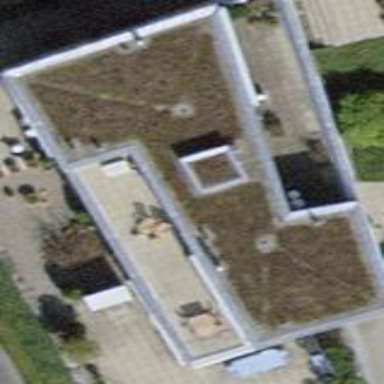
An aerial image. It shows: Flat-roofed apartment building.